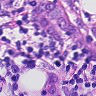
Metastatic tissue present: yes